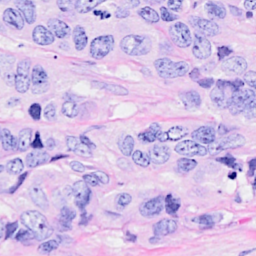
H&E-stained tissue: Breast